Field crop: tomato
Growth stage: 1
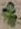
Species: solanum